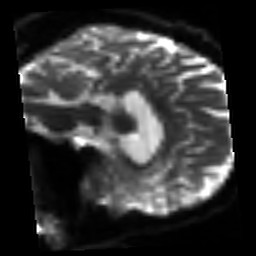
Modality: sbref
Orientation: sagittal
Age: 40
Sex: male
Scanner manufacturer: siemens
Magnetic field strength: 3 T
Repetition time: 3.2 s
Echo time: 0.081 s